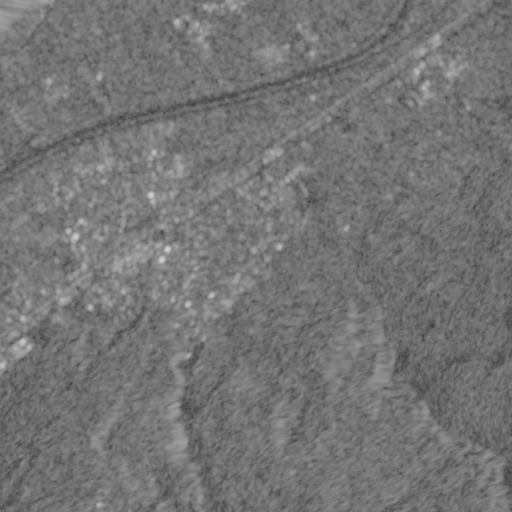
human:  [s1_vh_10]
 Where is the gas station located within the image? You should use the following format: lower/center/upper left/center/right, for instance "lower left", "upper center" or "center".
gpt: The gas station is located in the center left of the image.
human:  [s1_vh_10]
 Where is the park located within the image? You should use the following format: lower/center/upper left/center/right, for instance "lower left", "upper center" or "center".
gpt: The park is located in the center of the image.
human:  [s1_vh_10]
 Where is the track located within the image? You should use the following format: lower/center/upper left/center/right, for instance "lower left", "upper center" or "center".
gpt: The track is located in the center of the image.
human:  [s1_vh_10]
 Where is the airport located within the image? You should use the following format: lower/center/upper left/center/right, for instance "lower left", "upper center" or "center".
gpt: There is no airport in the image.

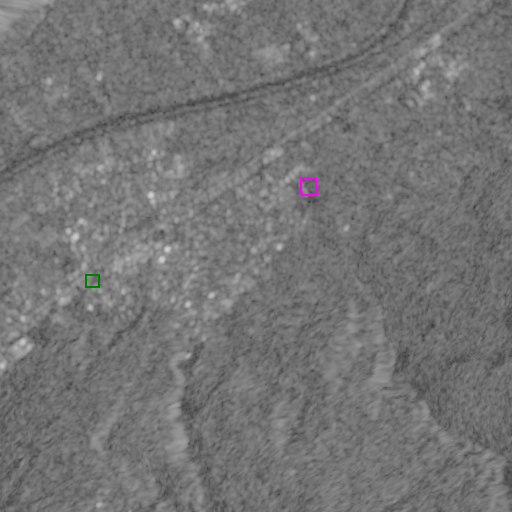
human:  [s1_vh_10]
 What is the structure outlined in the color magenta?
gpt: The structure outlined in magenta is a park.
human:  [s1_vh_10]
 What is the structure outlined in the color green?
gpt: The structure outlined in green is a parking lot.
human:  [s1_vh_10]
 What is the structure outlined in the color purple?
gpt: There is no purple outline.